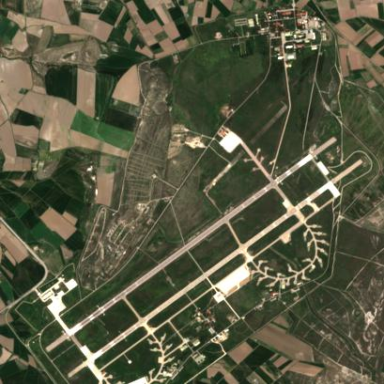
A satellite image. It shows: Military aerodrome which also serves the public.